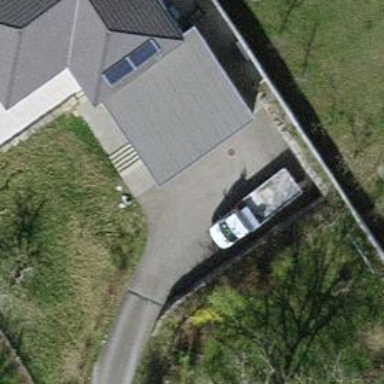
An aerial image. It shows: Carport building.